Aerial crown-view tile of a tropical tree (Barro Colorado Island, Panama), acquired 20241216:
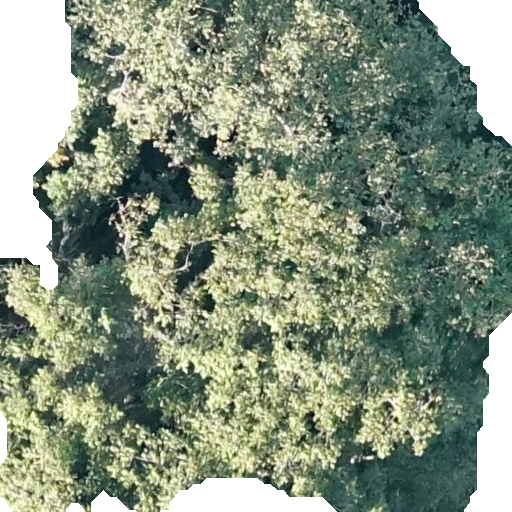
Species: Anacardium excelsum
GBIF accepted scientific name: Anacardium excelsum
Crown area: 376.988 m²